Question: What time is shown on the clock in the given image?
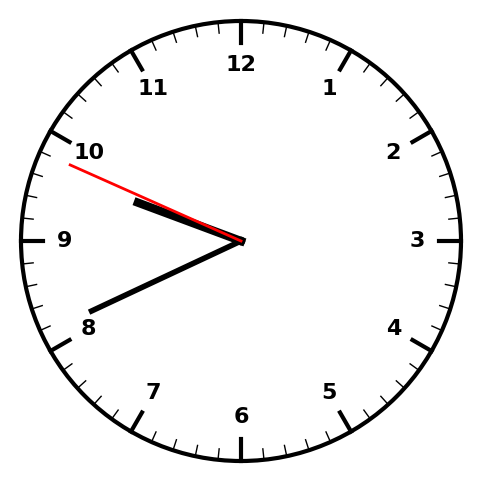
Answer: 09:40:49